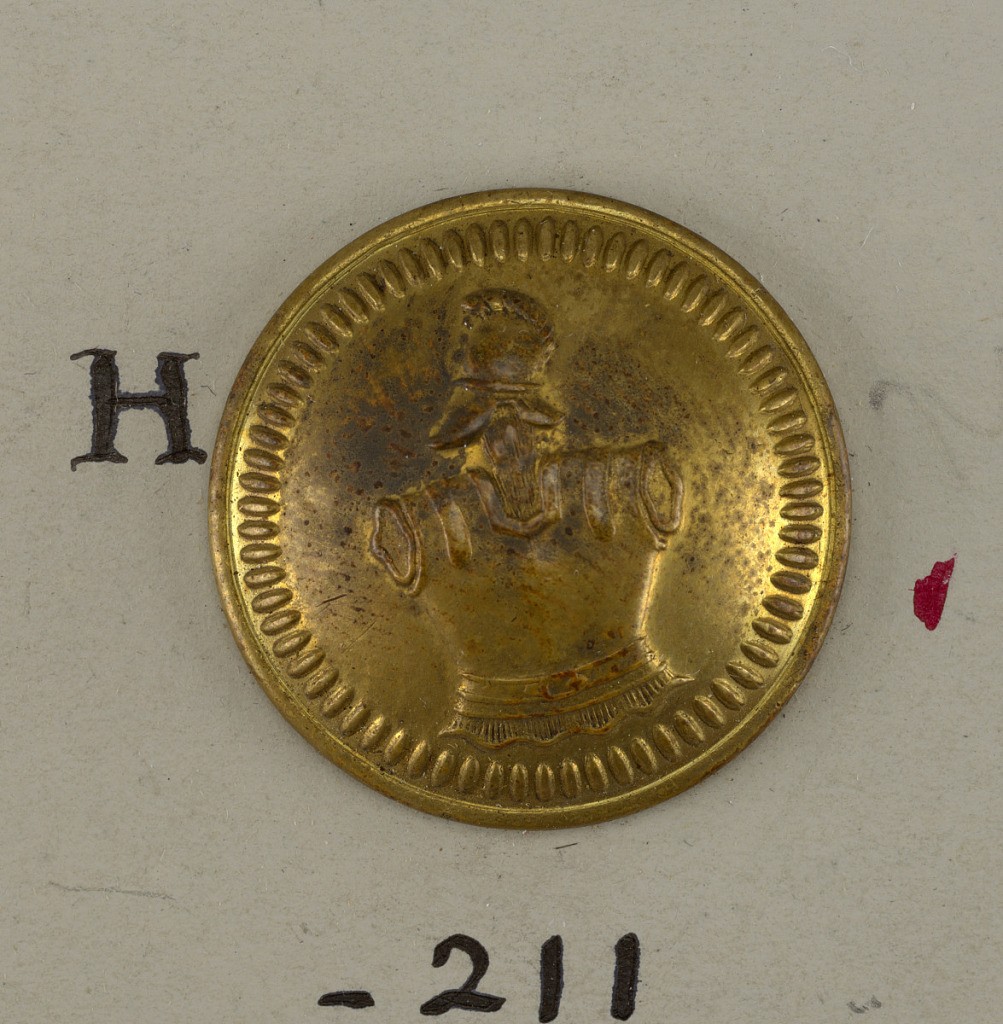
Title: Button
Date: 1875–1914
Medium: Hoof, brass
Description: Convex button ornamented in design showing breastplate and helmet of steel armor surrounded by a border of radial lines. Marking on reverse indecipherable. Button worn by railroad men in time of war.

On card E